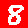
Digit: 8